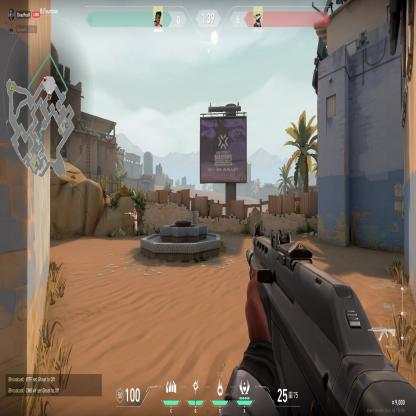
Label: enemy